Question: I have a nib structure as shown in this image:

Is there a way to add a Search bar in the Root VC? When I try to drag one in, it doesn't seem to like it...
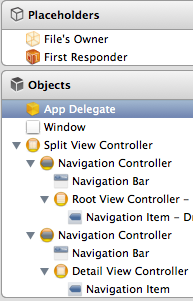
Answer: You will need to add a tableView to the Root View Controller before you can add the search bar.